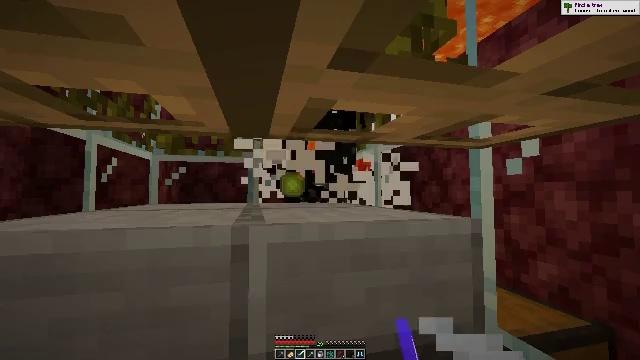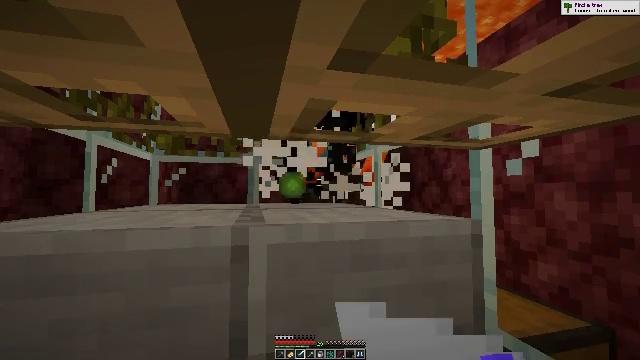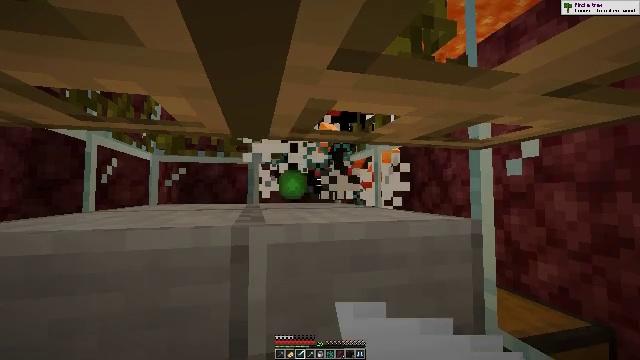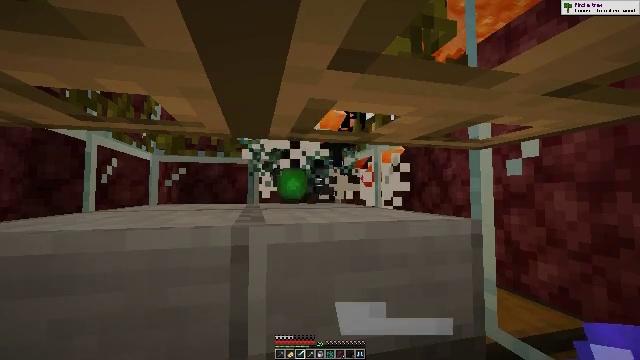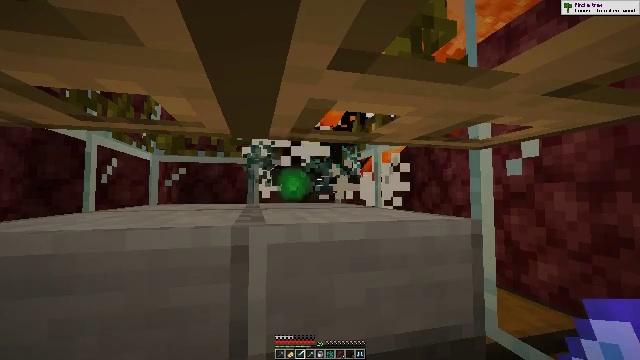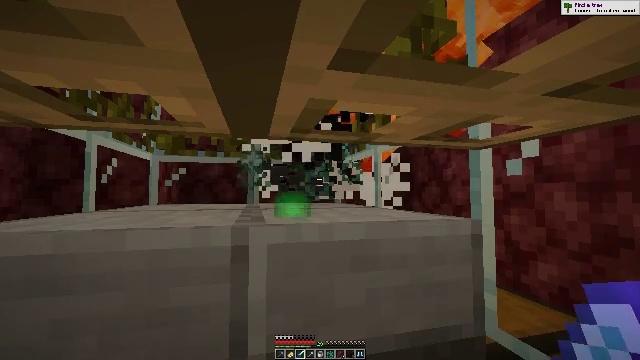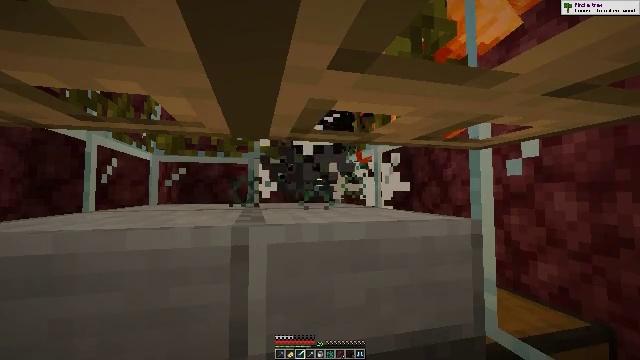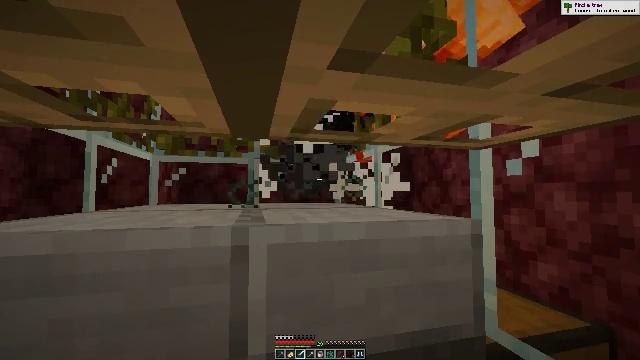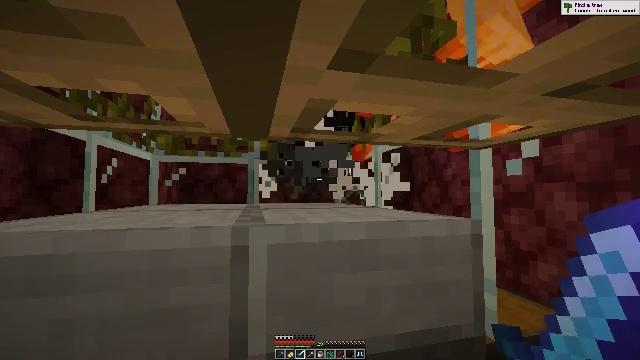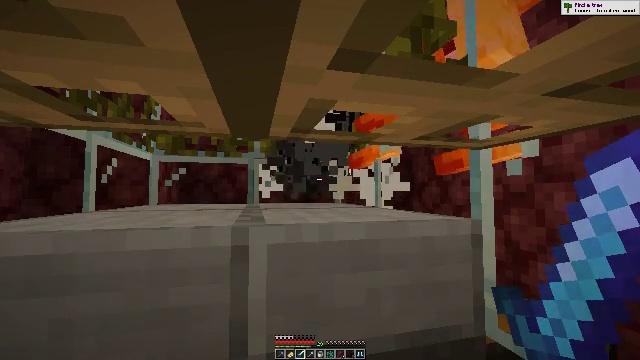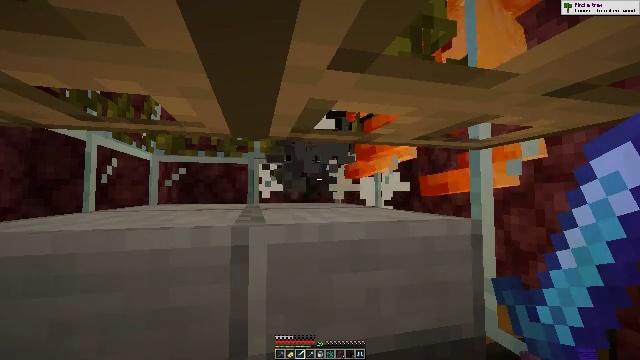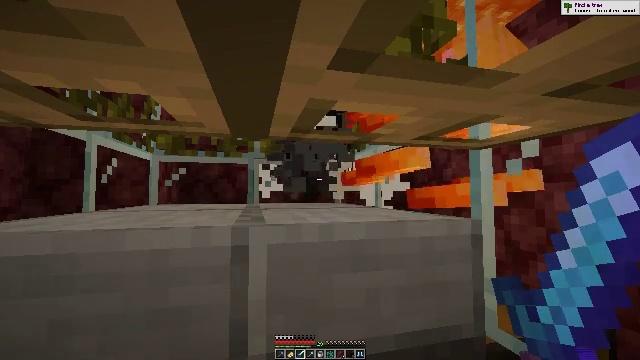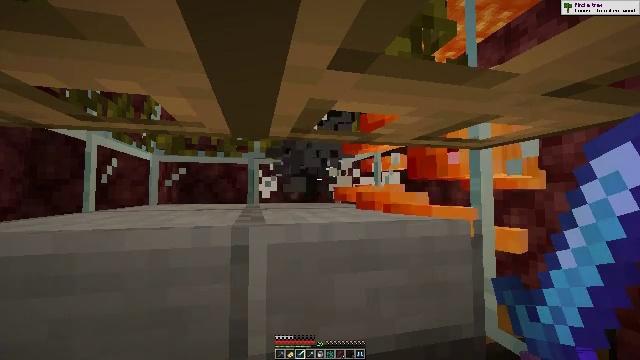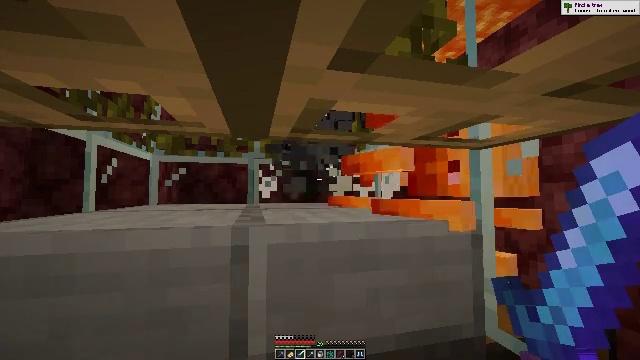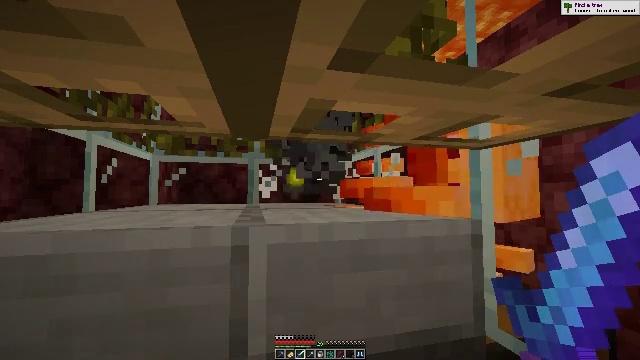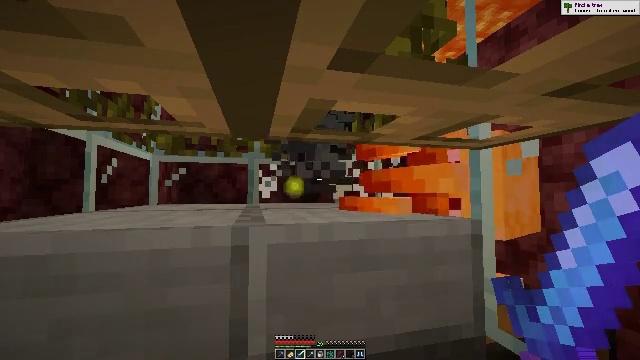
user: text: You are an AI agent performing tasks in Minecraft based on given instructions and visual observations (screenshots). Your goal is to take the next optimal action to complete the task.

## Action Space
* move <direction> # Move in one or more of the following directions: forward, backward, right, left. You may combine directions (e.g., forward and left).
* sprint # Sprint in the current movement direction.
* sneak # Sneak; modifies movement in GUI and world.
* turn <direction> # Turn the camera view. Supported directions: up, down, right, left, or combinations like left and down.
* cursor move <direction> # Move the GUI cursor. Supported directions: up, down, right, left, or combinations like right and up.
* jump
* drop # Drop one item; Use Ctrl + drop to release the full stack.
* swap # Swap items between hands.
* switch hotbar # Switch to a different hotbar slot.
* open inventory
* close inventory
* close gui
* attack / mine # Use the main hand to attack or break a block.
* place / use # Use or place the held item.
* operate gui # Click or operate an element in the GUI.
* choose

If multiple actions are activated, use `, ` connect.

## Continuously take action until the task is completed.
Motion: motion action
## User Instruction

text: Craft multiple lapis lazuli in the crafting table.
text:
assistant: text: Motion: no_op
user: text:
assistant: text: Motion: no_op
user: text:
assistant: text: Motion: no_op
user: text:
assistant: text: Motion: no_op
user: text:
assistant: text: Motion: no_op
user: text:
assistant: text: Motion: no_op
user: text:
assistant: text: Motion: no_op
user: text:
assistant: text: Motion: no_op
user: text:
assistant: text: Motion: no_op
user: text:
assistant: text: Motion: no_op
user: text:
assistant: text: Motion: no_op
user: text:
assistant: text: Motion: no_op
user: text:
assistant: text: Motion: no_op
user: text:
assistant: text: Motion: no_op
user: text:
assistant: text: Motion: no_op
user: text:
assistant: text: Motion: no_op
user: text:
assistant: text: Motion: no_op
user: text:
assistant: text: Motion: no_op
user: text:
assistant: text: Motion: no_op
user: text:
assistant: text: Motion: no_op
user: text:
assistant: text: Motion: no_op
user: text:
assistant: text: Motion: no_op
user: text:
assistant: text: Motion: no_op
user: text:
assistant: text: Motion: no_op
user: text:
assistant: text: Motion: no_op
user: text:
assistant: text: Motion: no_op
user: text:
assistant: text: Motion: no_op
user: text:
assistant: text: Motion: no_op
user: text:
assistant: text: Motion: no_op
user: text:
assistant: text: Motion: no_op